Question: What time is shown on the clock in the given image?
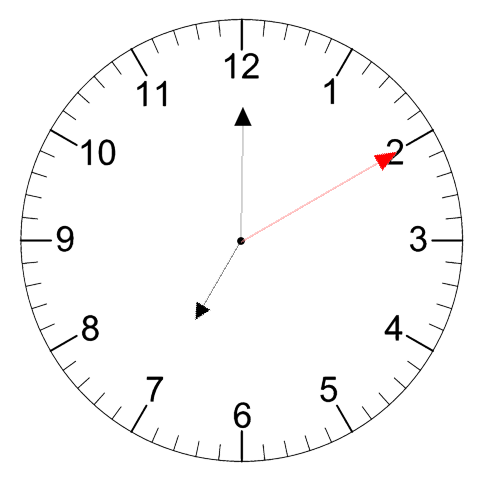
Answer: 07:00:10